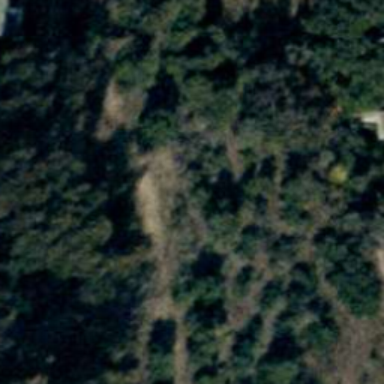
This is a forest with lots of green plants in the shadow .